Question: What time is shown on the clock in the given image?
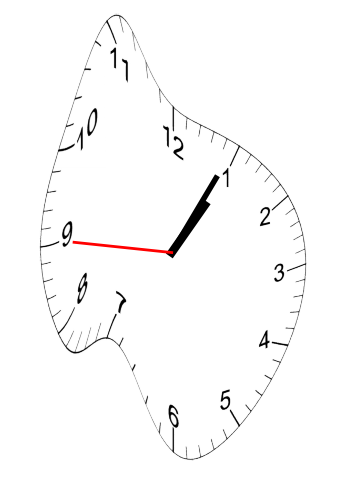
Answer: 01:04:45